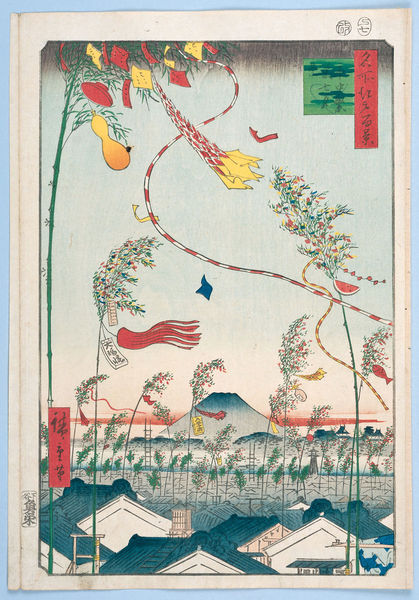
Titel: 100 berühmte Ansichten von Edo
Künstler: Utagawa Hiroshige
Schlagwörter: baum, berg, blau, blätter, himmel, wasser, wolken, bäume, gelb, grün, landschaft, stadt, bewegung, bunt, dach, gras, haus, rot, feld, häuser, natur, wind, büsche, tal, fliegen, kürbis, holzschnitt, japan, ruhig, schrift, fahnen, dorf, dächer, giebel, nebel, sonnenuntergang, tag, dekoration, japanisch, schriftzeichen, melone, buch, vulkan, asien, druck, wimpel, china, fisch, bambus, windspiel, bänder, drachen, morgenröte, drache, blaue, wassermelone, fuji, blaue dächer, ukiyo-e, drachensteigen, hiroshige